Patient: sex M, age 46
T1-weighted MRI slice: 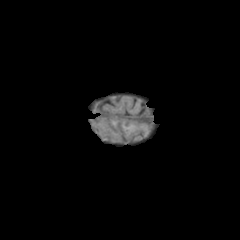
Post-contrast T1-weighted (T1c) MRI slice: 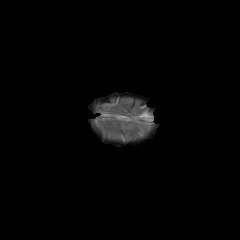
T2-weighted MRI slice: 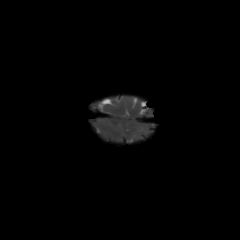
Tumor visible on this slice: no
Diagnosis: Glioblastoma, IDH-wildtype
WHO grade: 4